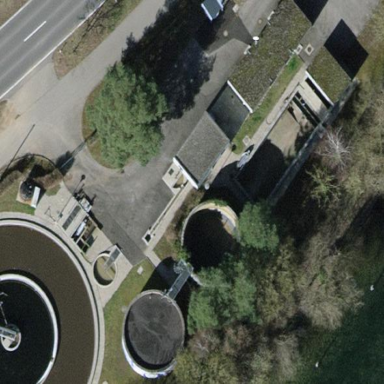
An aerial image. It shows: Wastewater plant.